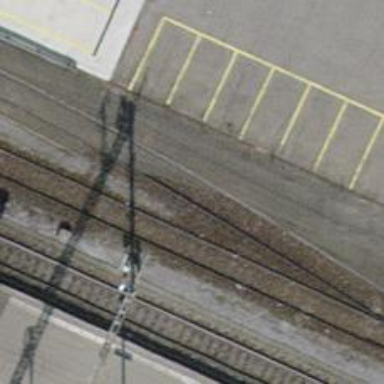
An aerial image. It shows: Single-track spur railway line.